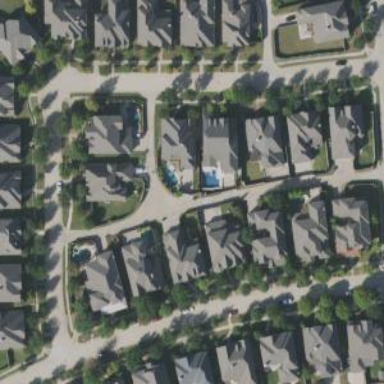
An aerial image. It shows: Alleyway designated as service road.